Question: I'm automating a process with VBA, and I'm using SAP Scripting to do so.
The process is basically go to VA01, input the Orders Data and save the order.
But there is a variant in saving the order that is cracking up my head.
The SAP displays a popup message with relevant informations about the order, and I need that information and can't figure out how to get the Text out of the infobox that is displaying when you save the order.
Infos are: Blocked on price, No limit etc... And when it displays that message, I need to save it on a TXT file (i've already got a code for that), I just need a help in manage how to get that text out of the infobox.

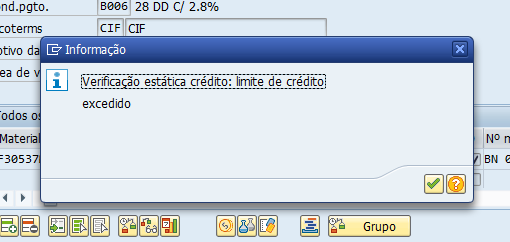
Answer: If you had an access to the messages you can use MESSAGE - INTO (<URL>
if i got your task incorrect pls write here. Good luck